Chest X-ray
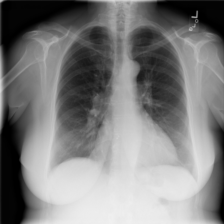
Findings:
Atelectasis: negative
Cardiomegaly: negative
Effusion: negative
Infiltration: negative
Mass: negative
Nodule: negative
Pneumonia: negative
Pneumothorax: negative
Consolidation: negative
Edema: negative
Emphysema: negative
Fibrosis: negative
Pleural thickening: negative
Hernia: negative